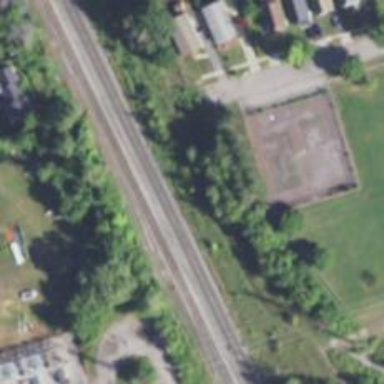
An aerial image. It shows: Abandoned railway.